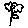
Label: flower